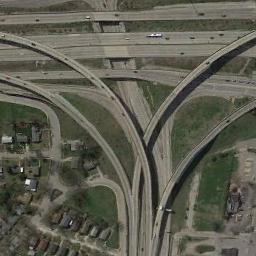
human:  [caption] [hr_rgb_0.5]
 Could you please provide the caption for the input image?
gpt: Many buildings are beside the overpass .

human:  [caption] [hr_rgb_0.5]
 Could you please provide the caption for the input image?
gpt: On the highway, There is an overpass .

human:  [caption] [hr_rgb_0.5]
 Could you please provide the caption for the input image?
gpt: The directional overpass is over the roads and a residential area is next to the overpass .

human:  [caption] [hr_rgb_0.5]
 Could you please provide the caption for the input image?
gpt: The overpass is on the grass next to some houses .

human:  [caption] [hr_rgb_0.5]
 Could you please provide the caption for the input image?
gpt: There are green lawns and buildings beside the overpass .